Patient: sex M, age 66
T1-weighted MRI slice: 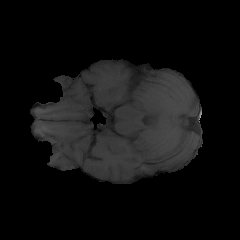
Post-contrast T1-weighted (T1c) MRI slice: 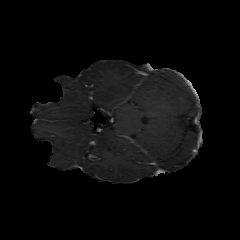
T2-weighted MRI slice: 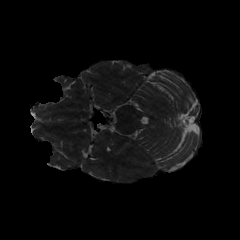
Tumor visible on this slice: no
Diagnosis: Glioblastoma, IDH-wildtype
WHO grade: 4